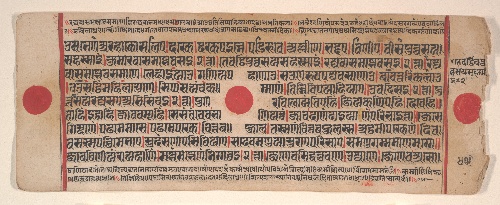
Artist: Bhadrabahu
Artist bio: Indian, died ca. 356 BCE
Date: 15th century
Object type: Folio
Classification: Paintings
Medium: Ink, opaque watercolor, and gold on paper
Culture: India (Gujarat)
Dimensions: (Average size .1–.71): 4 1/2 x 11 3/8 in. (11.4 x 28.9 cm)
Department: Asian Art
Credit line: Bequest of Cora Timken Burnett, 1956
Accession year: 1957
Repository: Metropolitan Museum of Art, New York, NY